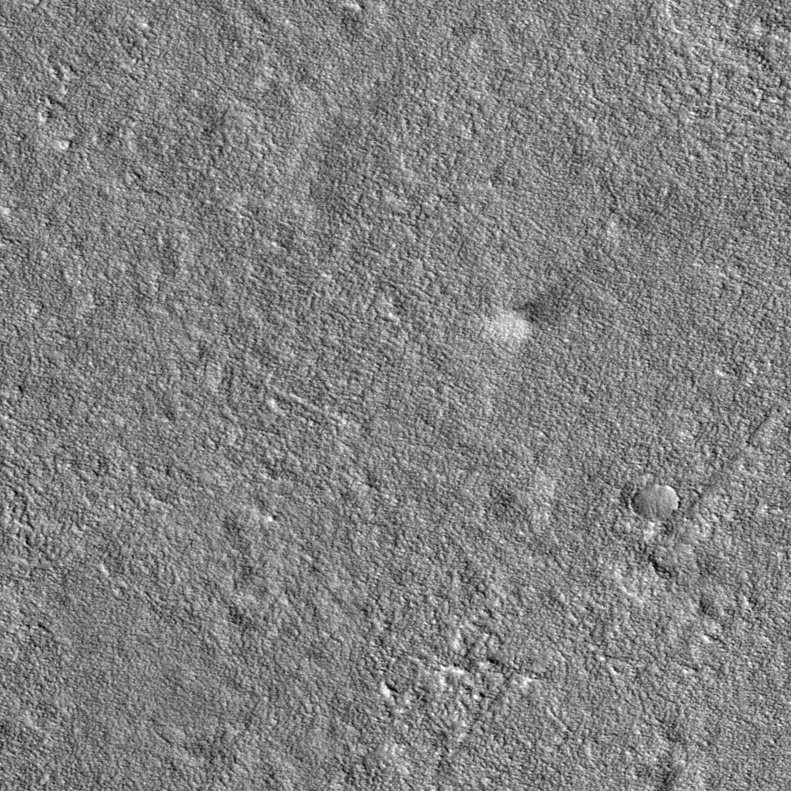
Label: dustdevil